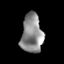
Tissue: lung
Cell type: Epithelial cells
Senescence score: 0.2096
Nuclear area (px): 808
Mean DAPI intensity: 141.152